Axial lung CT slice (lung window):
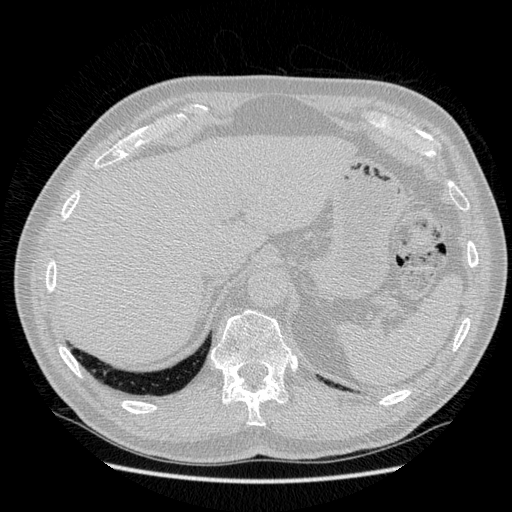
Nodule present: no